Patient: sex M, age 47
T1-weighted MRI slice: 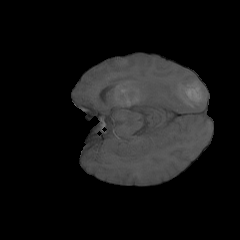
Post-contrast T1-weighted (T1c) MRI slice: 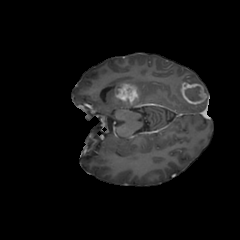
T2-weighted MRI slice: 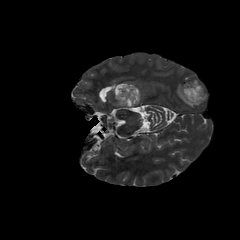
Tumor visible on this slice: yes
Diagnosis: Glioblastoma, IDH-wildtype
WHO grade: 4